Question: I have relativity old Macbook Air with and . Recently upgraded to and . Not %100 sure, but empirical evidence seems to demonstrate that when I start using Xcode my OS gets so slow it becomes unusable i.e. the refresh rate is so bad I can see keyframes of the cursor moving across the screen.
I have done the Disk Utility repair thing to no avail (not that I thought it would help anyway). Any ideas of how to cure this ailment?
---
EDIT
Just was looking at memory upgrade options. Does the below image mean i don't have any?

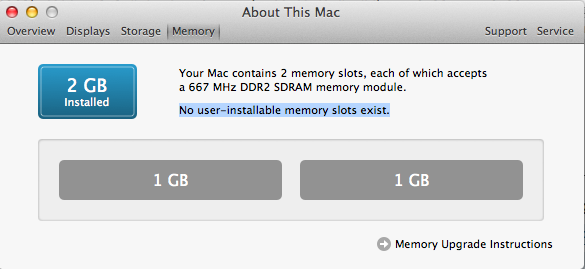
Answer: 2 Gb and 2 cores are barely sufficient to run Lion at all, much less do any reasonably intensive development work.